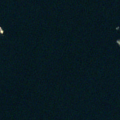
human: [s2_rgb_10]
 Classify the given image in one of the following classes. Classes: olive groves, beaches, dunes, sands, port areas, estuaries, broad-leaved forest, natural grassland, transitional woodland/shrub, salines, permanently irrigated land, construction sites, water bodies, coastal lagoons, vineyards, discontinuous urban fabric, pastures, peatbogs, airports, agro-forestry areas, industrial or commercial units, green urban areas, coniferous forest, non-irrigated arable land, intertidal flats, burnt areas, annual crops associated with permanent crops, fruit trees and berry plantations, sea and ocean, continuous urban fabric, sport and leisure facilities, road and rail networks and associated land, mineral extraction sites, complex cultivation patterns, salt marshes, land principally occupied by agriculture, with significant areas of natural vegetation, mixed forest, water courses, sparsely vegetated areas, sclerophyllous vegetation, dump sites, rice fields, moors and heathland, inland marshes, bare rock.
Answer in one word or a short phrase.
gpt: sea and ocean